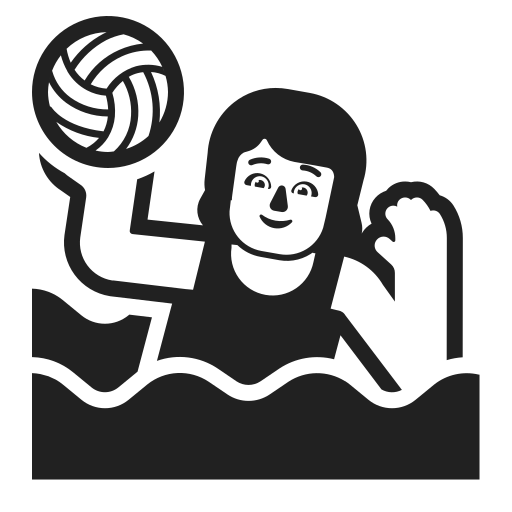
woman playing water polo high contrast default